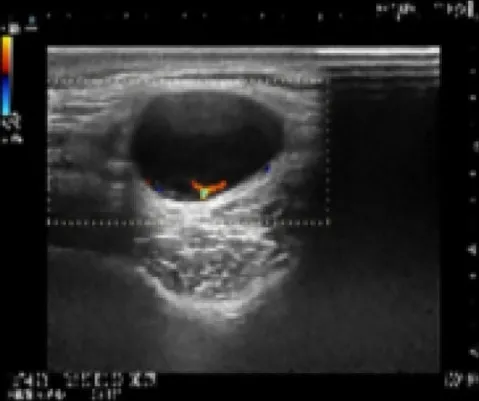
Body mass ultrasound of the patient.
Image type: radiology (ultrasound)